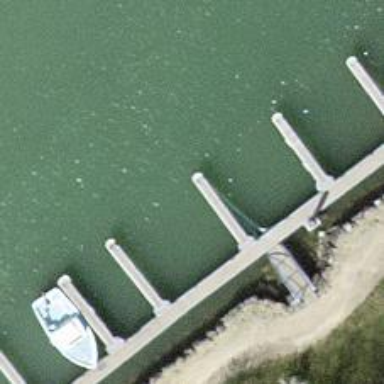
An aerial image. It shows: Man-made pier.